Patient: sex F, age 59
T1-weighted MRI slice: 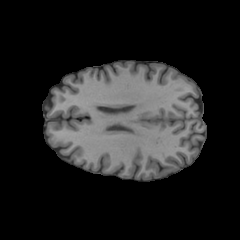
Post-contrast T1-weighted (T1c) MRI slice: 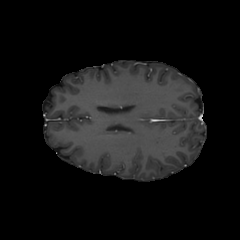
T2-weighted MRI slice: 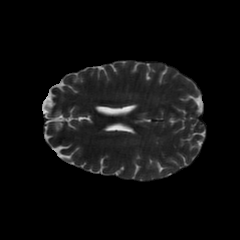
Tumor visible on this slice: no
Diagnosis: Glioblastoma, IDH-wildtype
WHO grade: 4